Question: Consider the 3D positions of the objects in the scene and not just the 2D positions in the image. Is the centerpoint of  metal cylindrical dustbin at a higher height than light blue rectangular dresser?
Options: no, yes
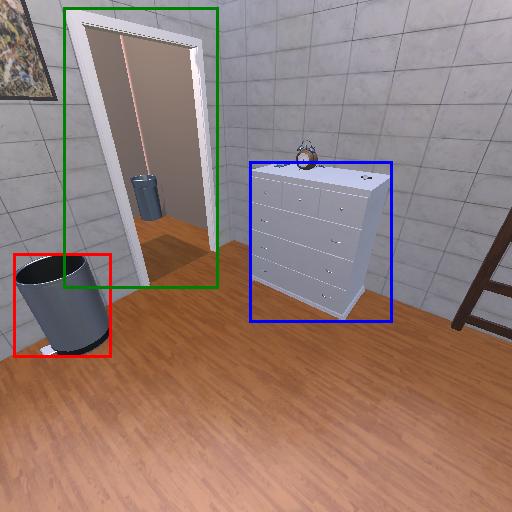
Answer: no